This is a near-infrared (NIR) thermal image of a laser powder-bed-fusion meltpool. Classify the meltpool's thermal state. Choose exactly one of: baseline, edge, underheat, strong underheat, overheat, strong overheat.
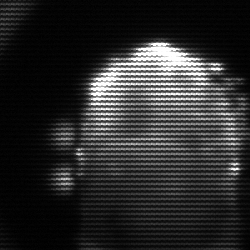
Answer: baseline